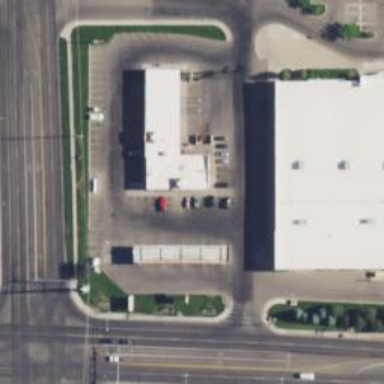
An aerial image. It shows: Post office.